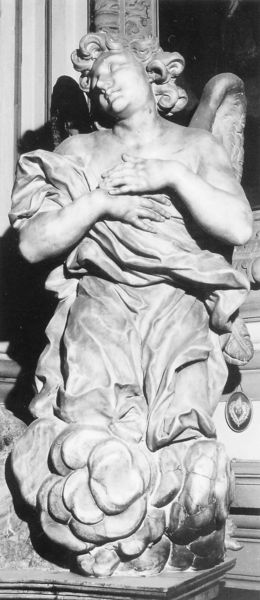
Titel: Engel, rechts
Künstler: Filippo Carcani
Standort: Rom, Palazzo Venezia, capella della Madonna delle Grazie (EU - I - Latium)
Schlagwörter: flügel, hand, kopf, schatten, umhang, weiß, wolken, brust, busen, finger, frau, frisur, grau, haar, kleid, licht, marmor, nase, blick, tuch, wolke, arm, arme, augen, falten, gesicht, mensch, sockel, stein, blicken, hände, kirche, figur, gewand, haare, kind, frontal, kinn, locke, locken, schultern, engel, putto, skulptur, statue, lächeln, vorsprung, falte, plastik, podest, geschlossen, geneigt, foto, fotografie, schwarzweiß, knien, beten, sandstein, kniend, andacht, knieen, holzfigur, bildhauer, altarfigur, flaten, wallend, butte, selig, lockern, steinhauerei